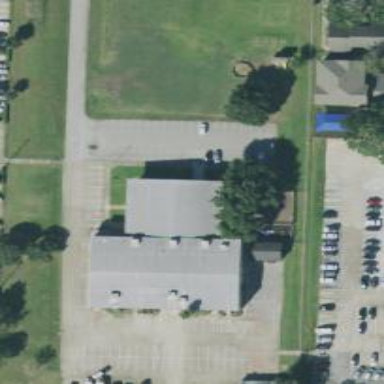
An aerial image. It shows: School.